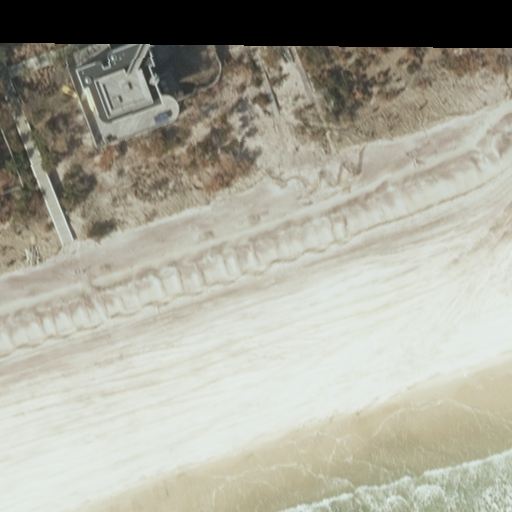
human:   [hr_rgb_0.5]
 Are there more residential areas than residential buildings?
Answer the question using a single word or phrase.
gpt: no

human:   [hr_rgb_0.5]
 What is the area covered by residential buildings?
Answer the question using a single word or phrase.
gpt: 398m2

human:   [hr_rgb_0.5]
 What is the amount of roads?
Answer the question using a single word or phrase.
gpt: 1

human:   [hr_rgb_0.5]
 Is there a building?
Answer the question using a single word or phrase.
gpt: yes

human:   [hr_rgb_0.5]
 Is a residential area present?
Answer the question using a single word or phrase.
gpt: yes

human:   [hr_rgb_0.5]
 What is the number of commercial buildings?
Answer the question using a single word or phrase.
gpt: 0

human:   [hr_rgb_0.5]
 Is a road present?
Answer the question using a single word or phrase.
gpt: yes

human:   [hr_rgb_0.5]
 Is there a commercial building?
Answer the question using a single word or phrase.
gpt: no

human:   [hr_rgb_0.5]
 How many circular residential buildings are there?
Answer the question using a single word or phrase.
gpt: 0

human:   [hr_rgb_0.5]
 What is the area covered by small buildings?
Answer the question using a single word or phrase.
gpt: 53m2

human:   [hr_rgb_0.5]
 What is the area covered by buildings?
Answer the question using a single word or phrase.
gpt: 398m2

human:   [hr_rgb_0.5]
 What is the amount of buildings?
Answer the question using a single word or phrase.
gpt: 2

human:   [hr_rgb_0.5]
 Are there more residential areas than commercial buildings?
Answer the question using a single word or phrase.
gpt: yes

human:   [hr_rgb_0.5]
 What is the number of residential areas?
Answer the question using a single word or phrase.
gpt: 1

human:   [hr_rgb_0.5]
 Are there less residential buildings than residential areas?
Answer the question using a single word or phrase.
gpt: no

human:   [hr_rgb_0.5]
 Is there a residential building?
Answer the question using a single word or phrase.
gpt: yes

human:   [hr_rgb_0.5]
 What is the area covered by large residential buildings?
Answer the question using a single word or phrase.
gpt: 0m2

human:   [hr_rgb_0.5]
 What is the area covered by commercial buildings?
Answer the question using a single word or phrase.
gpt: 0m2

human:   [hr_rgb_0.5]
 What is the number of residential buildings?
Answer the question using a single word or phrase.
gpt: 2

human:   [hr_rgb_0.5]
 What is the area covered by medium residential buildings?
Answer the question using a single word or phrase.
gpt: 344m2

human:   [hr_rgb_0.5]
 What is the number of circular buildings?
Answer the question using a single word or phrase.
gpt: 0

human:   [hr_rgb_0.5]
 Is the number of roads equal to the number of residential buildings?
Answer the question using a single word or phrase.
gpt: no

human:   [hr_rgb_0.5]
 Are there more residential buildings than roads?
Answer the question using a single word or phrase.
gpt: yes

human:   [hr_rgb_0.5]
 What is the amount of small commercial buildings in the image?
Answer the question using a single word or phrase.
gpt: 0

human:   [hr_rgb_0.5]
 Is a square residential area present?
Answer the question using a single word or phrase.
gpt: no

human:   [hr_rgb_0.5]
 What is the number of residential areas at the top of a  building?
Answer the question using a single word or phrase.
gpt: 0

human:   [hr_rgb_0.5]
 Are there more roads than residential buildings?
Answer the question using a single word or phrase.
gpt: no

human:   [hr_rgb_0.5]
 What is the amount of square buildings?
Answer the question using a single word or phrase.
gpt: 0

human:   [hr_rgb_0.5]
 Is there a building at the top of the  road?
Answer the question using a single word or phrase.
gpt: yes

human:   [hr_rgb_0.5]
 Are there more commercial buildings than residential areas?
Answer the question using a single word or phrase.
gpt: no

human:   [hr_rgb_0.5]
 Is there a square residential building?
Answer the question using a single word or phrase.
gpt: no

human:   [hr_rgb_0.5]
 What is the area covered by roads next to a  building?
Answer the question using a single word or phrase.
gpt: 0m2

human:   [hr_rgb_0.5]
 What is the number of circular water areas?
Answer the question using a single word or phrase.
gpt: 0

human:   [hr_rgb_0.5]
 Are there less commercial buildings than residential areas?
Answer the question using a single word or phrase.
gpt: yes

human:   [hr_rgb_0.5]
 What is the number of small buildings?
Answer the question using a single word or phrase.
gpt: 1

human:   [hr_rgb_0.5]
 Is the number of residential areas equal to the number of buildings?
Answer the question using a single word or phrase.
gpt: no

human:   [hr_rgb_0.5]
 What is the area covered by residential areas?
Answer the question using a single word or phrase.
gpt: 10363m2

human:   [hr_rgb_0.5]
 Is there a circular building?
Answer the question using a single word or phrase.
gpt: no

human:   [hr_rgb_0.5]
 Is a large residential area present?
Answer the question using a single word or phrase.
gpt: yes

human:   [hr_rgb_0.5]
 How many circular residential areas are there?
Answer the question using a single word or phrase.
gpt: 0

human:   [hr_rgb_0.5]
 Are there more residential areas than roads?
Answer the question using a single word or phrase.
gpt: no

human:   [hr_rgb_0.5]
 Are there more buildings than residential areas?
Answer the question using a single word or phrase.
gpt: yes

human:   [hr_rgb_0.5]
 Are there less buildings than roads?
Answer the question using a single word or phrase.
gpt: no

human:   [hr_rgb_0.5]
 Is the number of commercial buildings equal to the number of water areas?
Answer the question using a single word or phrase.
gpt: yes

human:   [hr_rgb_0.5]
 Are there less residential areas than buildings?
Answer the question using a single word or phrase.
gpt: yes

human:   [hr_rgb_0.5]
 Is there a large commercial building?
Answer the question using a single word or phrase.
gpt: no

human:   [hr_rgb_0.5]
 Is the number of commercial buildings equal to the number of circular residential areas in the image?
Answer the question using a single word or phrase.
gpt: yes

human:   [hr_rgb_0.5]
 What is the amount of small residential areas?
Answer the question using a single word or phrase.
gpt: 0

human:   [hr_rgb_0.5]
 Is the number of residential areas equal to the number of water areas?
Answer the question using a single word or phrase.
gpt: no

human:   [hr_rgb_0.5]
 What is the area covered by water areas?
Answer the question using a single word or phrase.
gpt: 0m2

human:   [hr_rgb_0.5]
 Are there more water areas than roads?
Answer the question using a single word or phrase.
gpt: no

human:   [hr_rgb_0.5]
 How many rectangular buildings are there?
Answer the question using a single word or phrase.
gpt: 2

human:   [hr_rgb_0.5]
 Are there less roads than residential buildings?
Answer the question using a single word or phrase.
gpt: yes

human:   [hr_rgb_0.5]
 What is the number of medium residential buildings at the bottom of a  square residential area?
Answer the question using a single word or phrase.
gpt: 0

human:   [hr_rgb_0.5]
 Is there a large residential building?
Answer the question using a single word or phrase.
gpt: no

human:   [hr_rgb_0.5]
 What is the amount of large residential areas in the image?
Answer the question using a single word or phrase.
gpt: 1

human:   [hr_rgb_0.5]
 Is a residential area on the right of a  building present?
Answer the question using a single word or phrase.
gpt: no

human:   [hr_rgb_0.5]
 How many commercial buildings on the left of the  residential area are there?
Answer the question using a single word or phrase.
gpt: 0

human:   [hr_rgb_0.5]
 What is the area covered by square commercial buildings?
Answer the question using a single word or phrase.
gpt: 0m2

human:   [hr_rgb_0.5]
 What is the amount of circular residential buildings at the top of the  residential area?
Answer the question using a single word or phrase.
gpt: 0

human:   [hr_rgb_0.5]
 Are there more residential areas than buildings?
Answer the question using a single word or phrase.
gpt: no

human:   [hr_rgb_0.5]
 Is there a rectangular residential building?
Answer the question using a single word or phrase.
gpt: yes

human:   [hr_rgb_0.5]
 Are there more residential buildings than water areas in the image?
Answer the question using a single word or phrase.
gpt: yes

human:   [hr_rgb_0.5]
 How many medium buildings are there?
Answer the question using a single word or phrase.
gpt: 1